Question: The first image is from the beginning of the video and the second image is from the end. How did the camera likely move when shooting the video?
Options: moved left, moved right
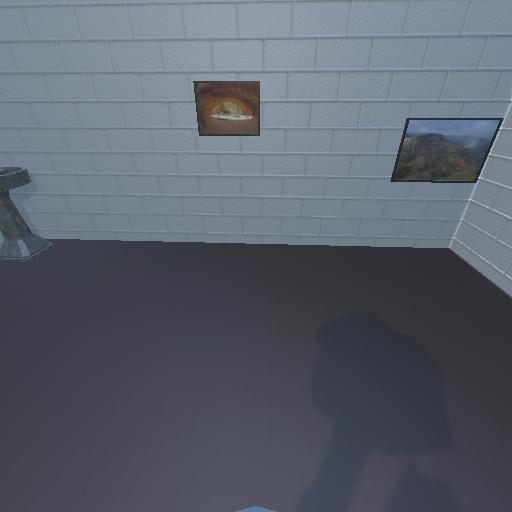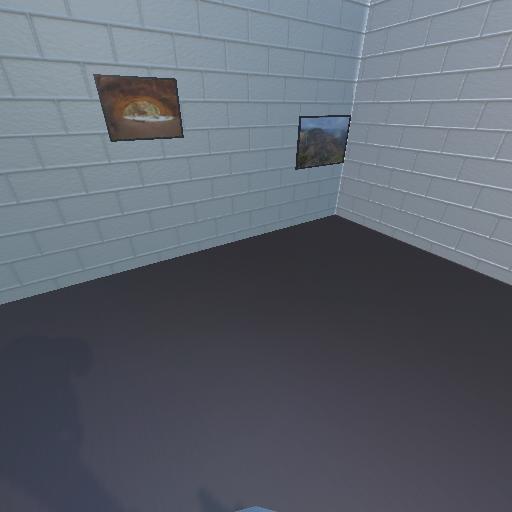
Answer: moved left